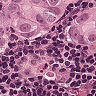
Metastatic tissue present: yes